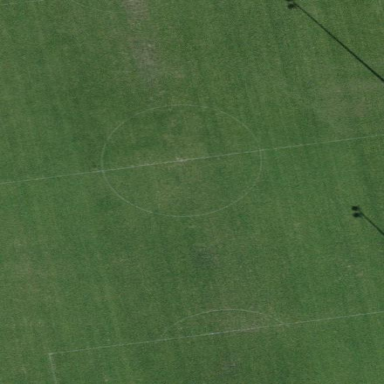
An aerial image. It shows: Soccer pitch designated for leisure and sports activities.